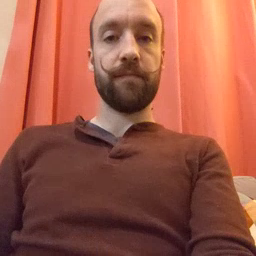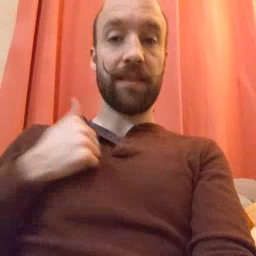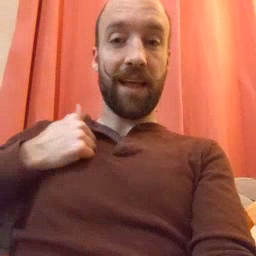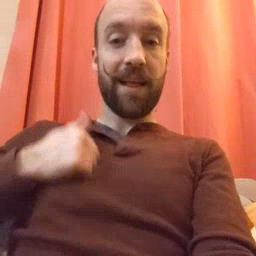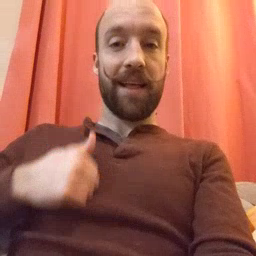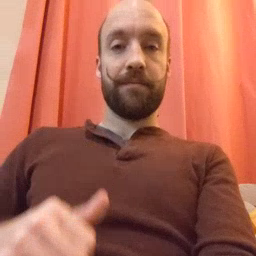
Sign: bath